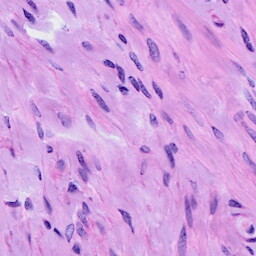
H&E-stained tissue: Cervix